Field crop: tomato
Growth stage: 1
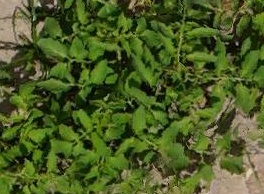
Species: tomato